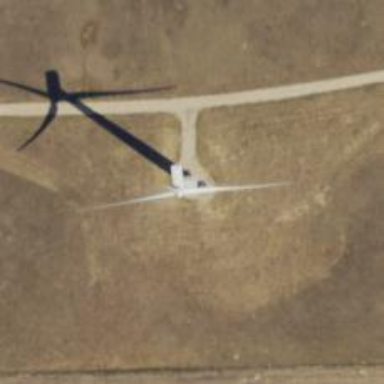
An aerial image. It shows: Wind turbine generator that utilizes wind as its source for generating electricity. It is of the horizontal axis type.